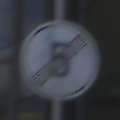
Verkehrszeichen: EndeGeschwindigkeit5
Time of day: SunriseSunset
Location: Outdoor (Urban)
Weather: PartlyCloudy
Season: NotSpecified
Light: Natural